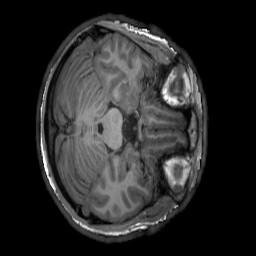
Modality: T1w
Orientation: axial
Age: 28
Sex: male
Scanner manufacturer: siemens
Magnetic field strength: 3 T
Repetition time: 2.3 s
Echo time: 0.00232 s